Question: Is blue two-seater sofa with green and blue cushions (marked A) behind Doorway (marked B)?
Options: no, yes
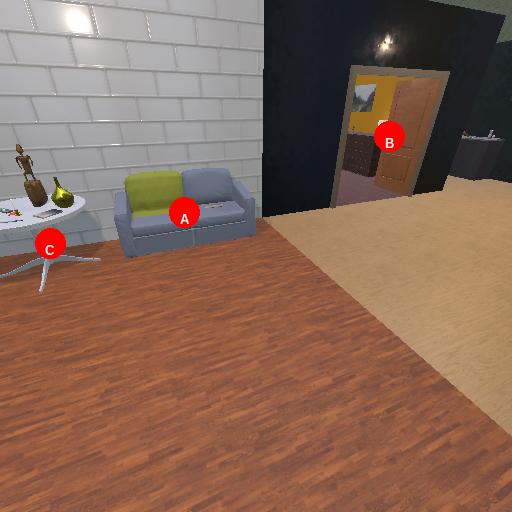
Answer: no